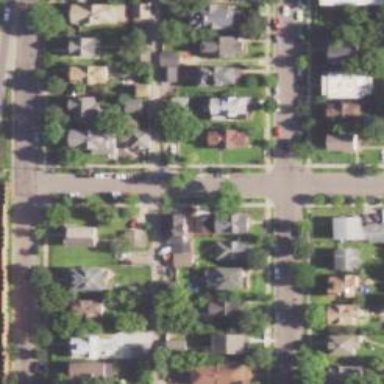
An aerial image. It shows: Alleyway designated as service road.